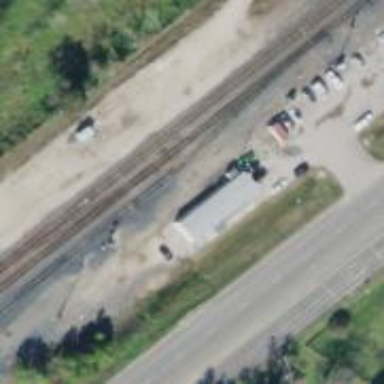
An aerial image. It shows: Railway siding with rails.